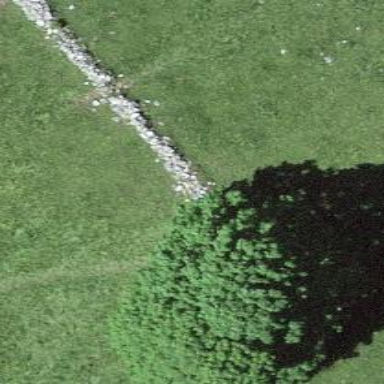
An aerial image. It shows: Dry stone wall barrier.